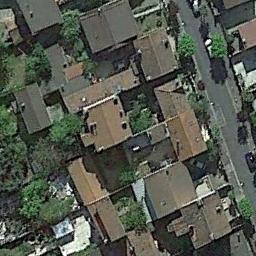
Label: residential